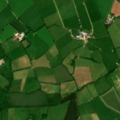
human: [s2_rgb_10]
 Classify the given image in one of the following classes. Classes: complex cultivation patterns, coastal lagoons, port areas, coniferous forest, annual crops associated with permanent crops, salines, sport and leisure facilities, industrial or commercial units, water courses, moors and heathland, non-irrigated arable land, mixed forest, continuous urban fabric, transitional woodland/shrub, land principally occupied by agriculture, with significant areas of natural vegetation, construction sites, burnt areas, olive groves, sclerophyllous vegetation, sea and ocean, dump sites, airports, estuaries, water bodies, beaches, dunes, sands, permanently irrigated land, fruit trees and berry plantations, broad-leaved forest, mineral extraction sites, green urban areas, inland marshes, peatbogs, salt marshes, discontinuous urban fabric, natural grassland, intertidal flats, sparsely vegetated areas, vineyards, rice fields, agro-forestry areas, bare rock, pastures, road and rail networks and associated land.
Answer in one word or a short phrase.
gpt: pastures, complex cultivation patterns